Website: macys
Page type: customer-info-address
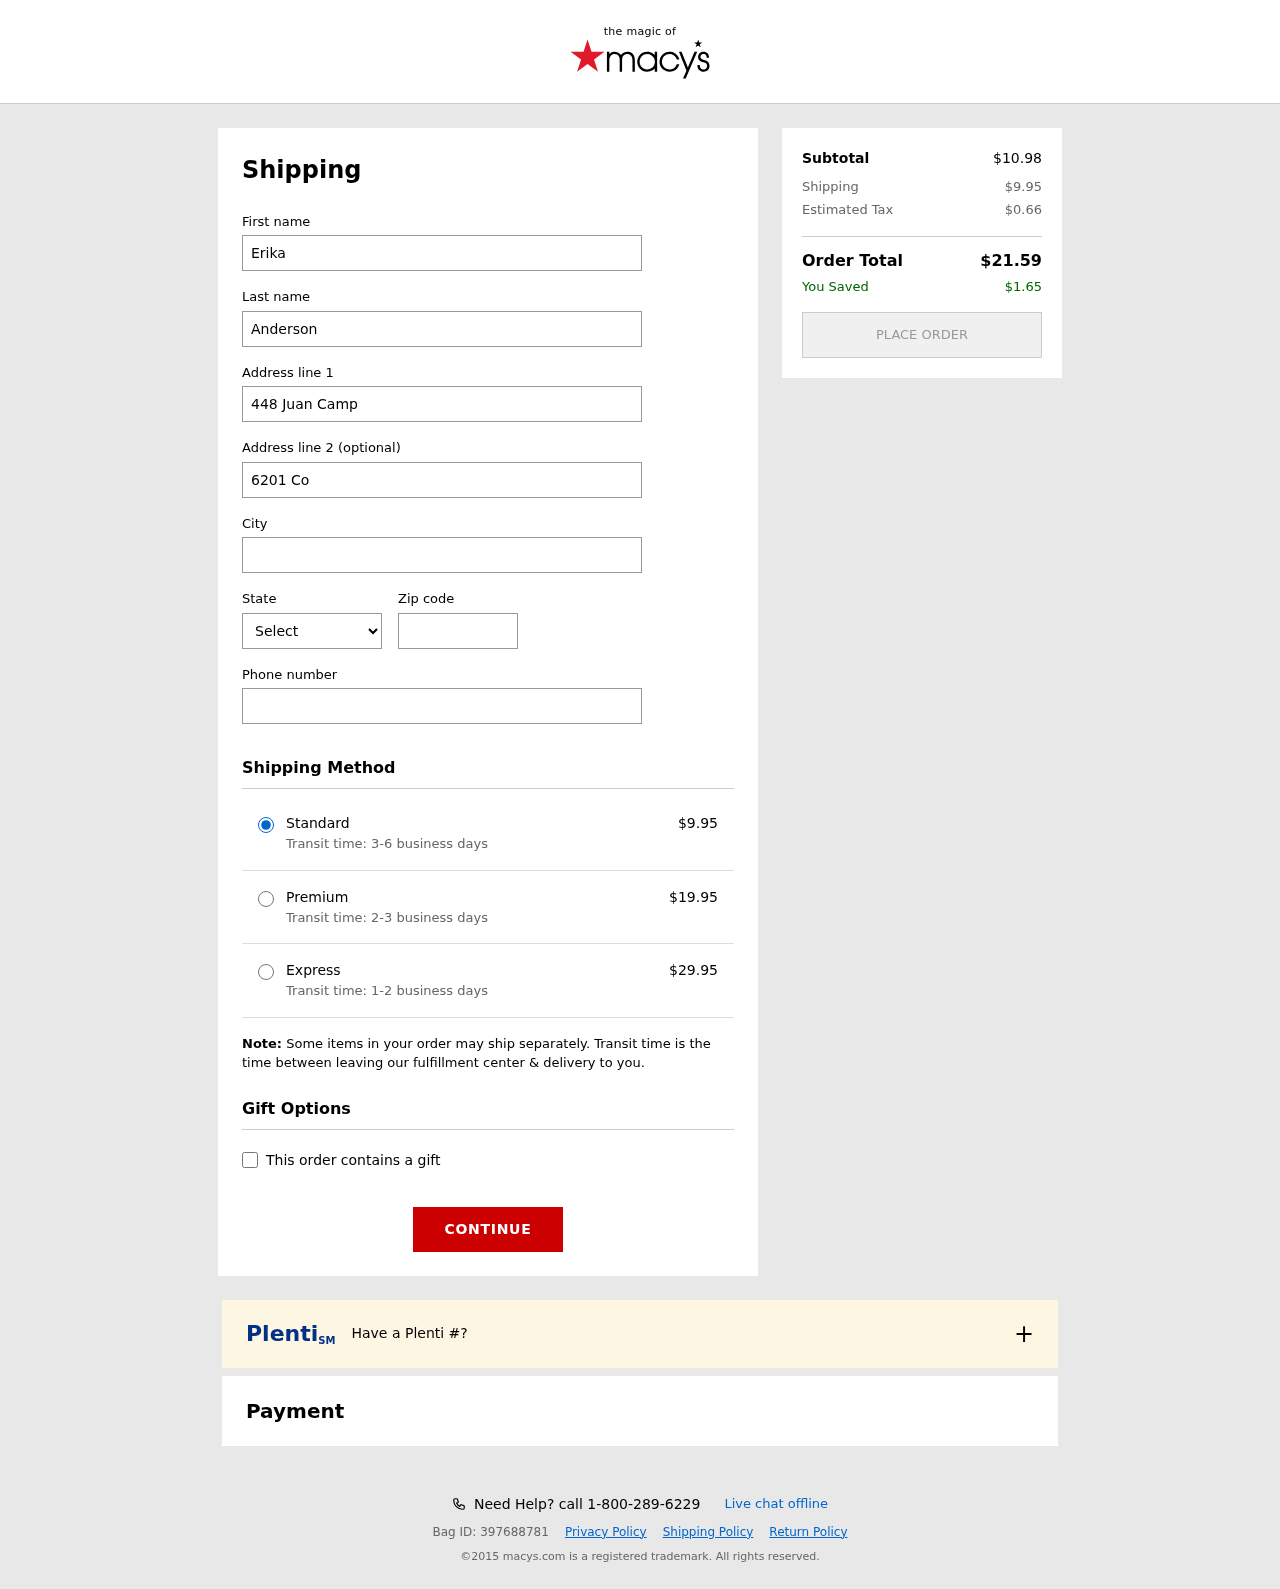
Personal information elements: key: PII_CITY
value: East Jennifer
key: PII_FIRSTNAME
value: Erika
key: PII_LASTNAME
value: Anderson
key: PII_PHONE
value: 8833572973
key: PII_POSTCODE
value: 41808
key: PII_STATE_ABBR
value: KS
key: PII_STREET
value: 448 Juan Camp
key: PII_STREET2
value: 6201 Collier Street
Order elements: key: ORDER_SHIPPING_COST
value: $9.95
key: ORDER_SHIPPING_COST_PREMIUM
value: $19.95
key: ORDER_SHIPPING_COST_EXPRESS
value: $29.95
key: ORDER_SUBTOTAL
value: $10.98
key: ORDER_TAX
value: $0.66
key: ORDER_TOTAL
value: $21.59
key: ORDER_SAVINGS
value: $1.65